Question: The question in title is not the real problem. I went through many sites and blogs and go to know that Environment.OSVersion gives you the current OS version of the phone using our app. But the problem is, There is no OSVersion under the class Environment. Please refer the screenshot for better understanding.
My question why I am not able to see the OSVersion property under Environment class? Am I missing something?
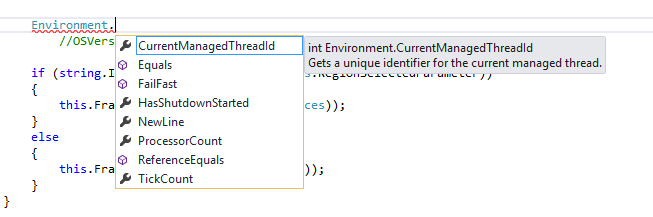
Answer: You cannot get the OS Version in Windows 8.1 .Check the following link for the same - <URL>